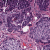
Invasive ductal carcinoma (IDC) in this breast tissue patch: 0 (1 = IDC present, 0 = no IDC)